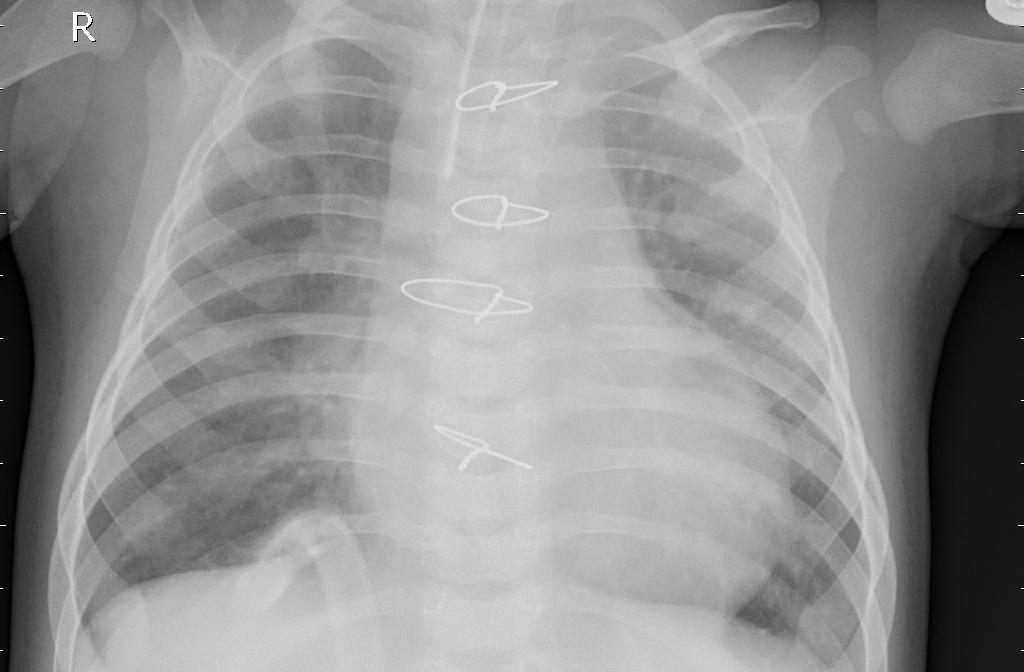
Diagnosis: PNEUMONIA